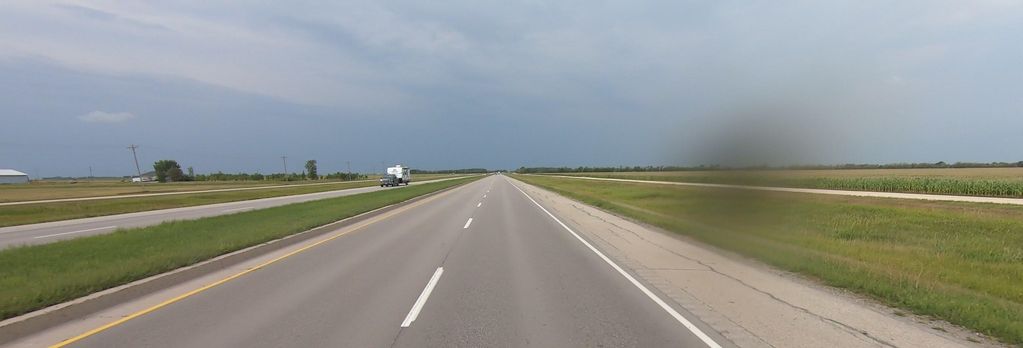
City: winnipeg